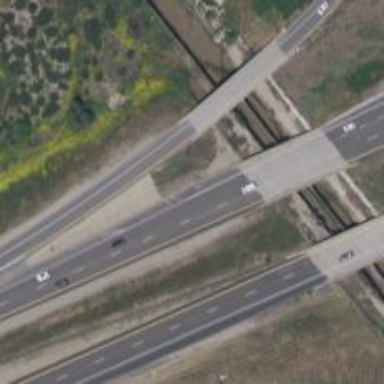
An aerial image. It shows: Motorway bridge.